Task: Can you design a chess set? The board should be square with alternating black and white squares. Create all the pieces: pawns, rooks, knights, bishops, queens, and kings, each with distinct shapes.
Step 10:
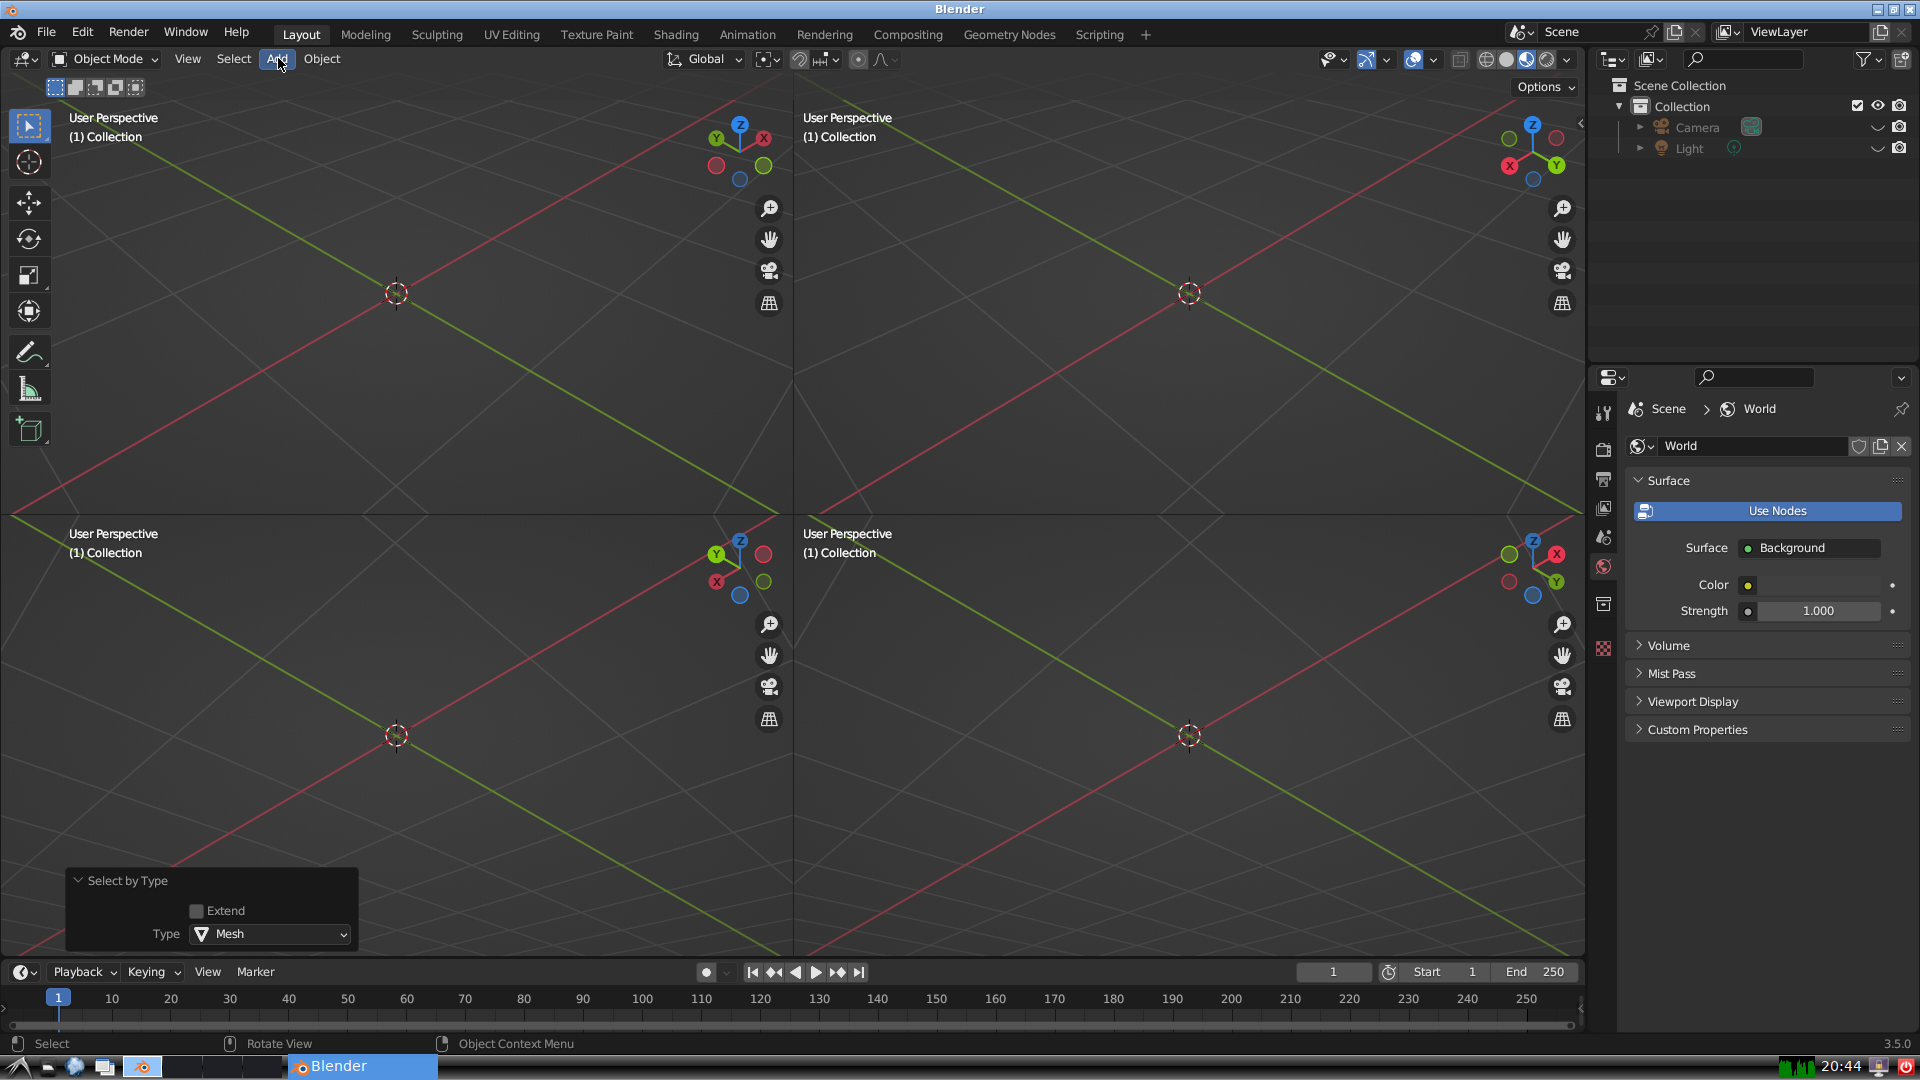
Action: click: no